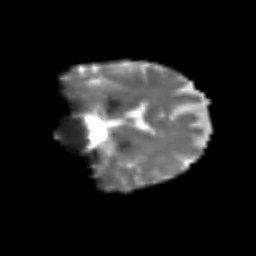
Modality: T2w
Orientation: coronal
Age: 71
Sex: female
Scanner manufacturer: siemens
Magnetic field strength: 3 T
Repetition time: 3.2 s
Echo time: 0.081 s